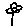
Label: flower